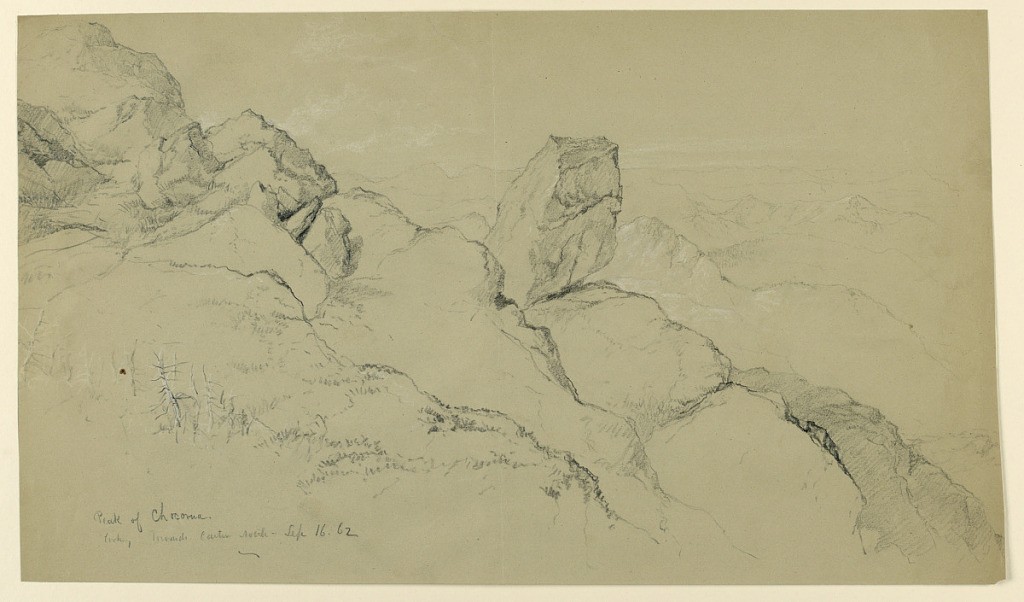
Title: Peak of Chocorua
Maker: Daniel Huntington, American, 1816–1906
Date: September 16, 1862
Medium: Graphite, white and black crayon on grey paper
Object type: Drawing
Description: Rock ridge in foreground and at left.